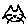
Label: cat